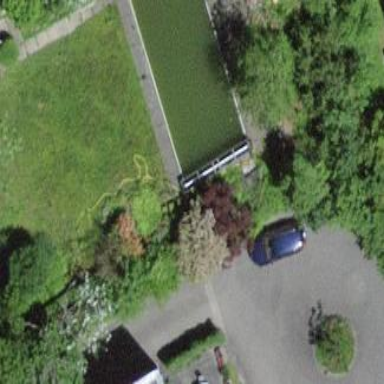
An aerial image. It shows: Swimming pool located in leisure land.